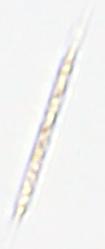
Label: Rhizosolenia